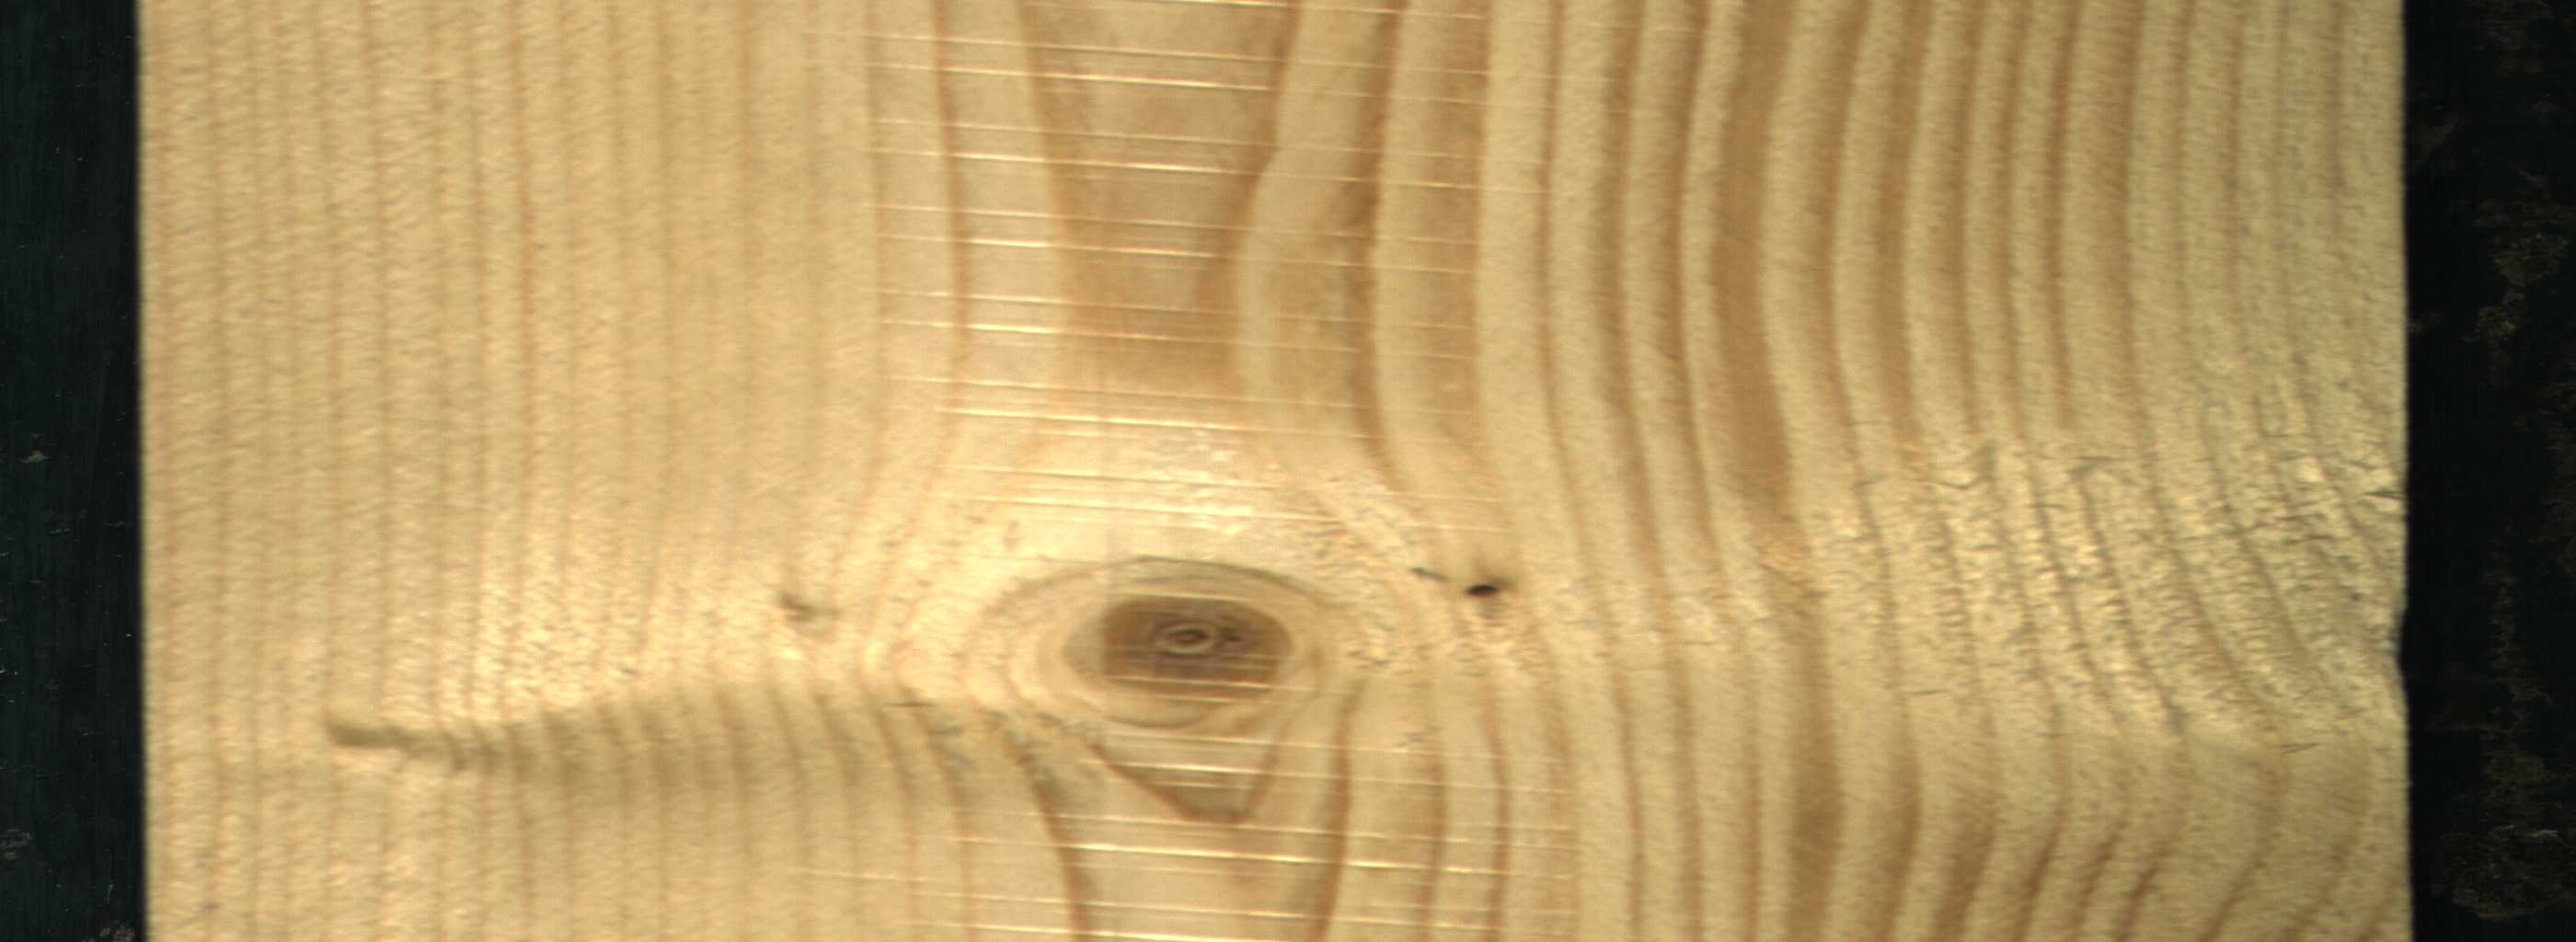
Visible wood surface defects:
Dead_Knot
Live_Knot